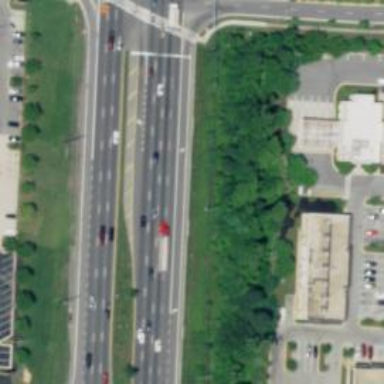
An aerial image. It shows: Trunk highway with expressway features.